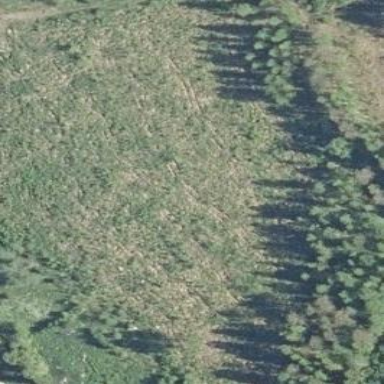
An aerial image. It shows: Clearcut man-made area surrounded by scrub vegetation.